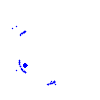
Particle: pion